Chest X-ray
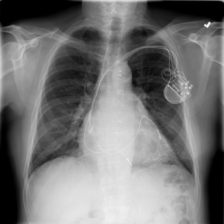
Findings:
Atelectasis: negative
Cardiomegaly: positive
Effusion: negative
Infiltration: negative
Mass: negative
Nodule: negative
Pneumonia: negative
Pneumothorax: negative
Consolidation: negative
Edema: negative
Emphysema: negative
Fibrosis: negative
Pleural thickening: negative
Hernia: negative